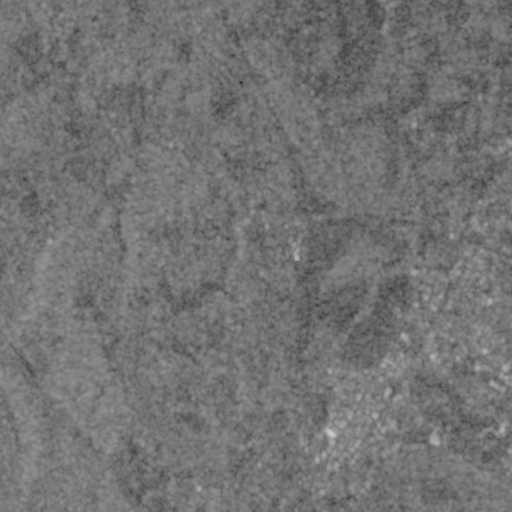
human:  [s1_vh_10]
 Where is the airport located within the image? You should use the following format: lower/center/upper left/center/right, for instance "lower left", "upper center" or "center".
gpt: The airport is located in the upper right of the image.
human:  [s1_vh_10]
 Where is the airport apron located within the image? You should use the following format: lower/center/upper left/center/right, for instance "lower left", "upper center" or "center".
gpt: The airport apron is located in the upper right of the image.
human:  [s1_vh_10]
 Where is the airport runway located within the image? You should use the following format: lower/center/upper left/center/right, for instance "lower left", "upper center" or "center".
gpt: The airport runway is located in the upper right of the image.
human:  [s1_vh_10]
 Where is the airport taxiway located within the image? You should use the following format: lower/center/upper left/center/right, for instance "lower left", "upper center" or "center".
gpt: The airport taxiway is located in the upper right of the image.
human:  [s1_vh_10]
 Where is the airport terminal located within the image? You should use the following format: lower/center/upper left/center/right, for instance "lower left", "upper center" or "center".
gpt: The airport terminal is located in the upper right of the image.
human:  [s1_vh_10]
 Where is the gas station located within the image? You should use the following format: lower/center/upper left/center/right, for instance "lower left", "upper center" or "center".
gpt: The gas station is located in the center right of the image.
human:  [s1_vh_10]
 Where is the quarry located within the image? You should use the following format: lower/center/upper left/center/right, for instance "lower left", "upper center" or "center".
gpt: There is no quarry in the image.

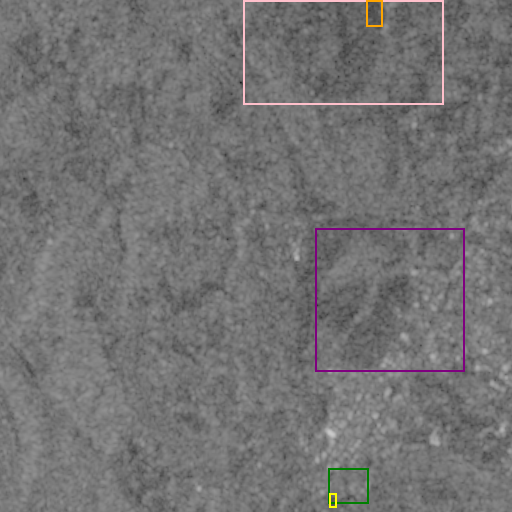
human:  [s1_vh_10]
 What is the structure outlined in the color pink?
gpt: The structure outlined in pink is an airport.
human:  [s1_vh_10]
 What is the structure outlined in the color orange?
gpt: The structure outlined in orange is an airport apron.
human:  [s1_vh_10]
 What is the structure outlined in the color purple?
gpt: The structure outlined in purple is a crop field.
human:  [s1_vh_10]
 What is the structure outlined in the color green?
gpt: The structure outlined in green is a park.
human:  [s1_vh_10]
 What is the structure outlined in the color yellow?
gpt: The structure outlined in yellow is a parking lot.
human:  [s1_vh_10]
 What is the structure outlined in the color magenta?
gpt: There is no magenta outline.